Question: I need to implement a XY dynamic plot - which is drawing in realtime. I have two methods, first of all I draw the circle with fill color:
'''
- (void) drawCircleWithFillColorComponent:(float)value {
CGPoint center = CGPointMake(self.bounds.size.width / 2, self.bounds.size.height / 2);
CGFloat radius = MIN(center.x, center.y)-5.f;
UIBezierPath *path = [self bezierArcWithCenter:center
startAngle:0
endAngle:M_PI*2
radius:radius];
[[UIColor whiteAppColor] setStroke];
[[self colorWithValue:currentValue] setFill];
[path setLineWidth:1.f];
[path fill];
[path stroke];
}
'''
and than I draw a graph:
'''
- (void)drawHistoryInContext:(CGContextRef)context bounds:(CGRect)bounds {
CGFloat value;
UIBezierPath *graph = [UIBezierPath new];
for (NSUInteger counter = 0; counter < historyArray.count; counter++) {
value = [historyArray[counter] floatValue];
if (counter == 0) {
[graph moveToPoint:CGPointMake(bounds.origin.x+5+bounds.size.width/2/50, bounds.origin.y+bounds.size.height/2-(value-1)*bounds.size.height/12)];
} else {
[graph addLineToPoint:CGPointMake(bounds.origin.x+5+(float)counter/(float)(50-1)*bounds.size.width/2, MAX(bounds.origin.y+bounds.size.height/2-(value-1)*bounds.size.height/12,0))];
}
}
[graph setLineWidth:2.f];
[[UIColor lightBlueAppColor] setStroke];
[graph stroke];
}
'''
The problem is - the background of the graph is a circle. So I need to clip the graph inside the circle. Now the area for drawing the graph is a rectangle - sometimes the graph line displayed outside of circle borders. How can I clip the graph?
The unwanted behaviour is like this:

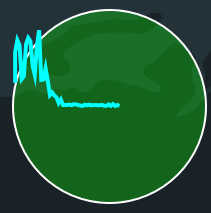
Answer: You can clip the context, depending on your 'drawRect:' implementation. In essence, clip before drawing the graph line, then draw. Clipping affects all drawing happening afterwards, you can also save the context (using 'CGContextSaveGState') and then restore (using 'CGContextRestoreGState') if you need to draw anything later that does not want to be clipped.